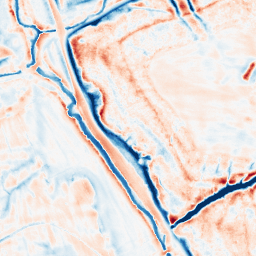
Category: edge_preserving
Decomposition family: bilateral
Decomposition parameters: d: 21
sigma_color: 75
sigma_space: 50
Upsampling method: bspline
Upsampling parameters: scale: 2
Upsampling scale: 2